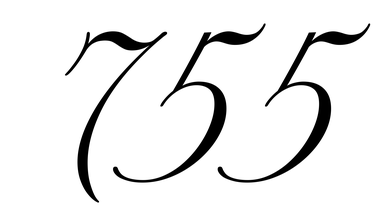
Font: PinyonScript-Regular